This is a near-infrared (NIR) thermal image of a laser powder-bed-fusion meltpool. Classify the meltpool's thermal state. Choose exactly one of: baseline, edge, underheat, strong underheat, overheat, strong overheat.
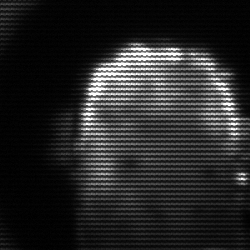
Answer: baseline